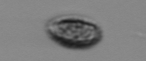
Label: Pseudochattonella_farcimen